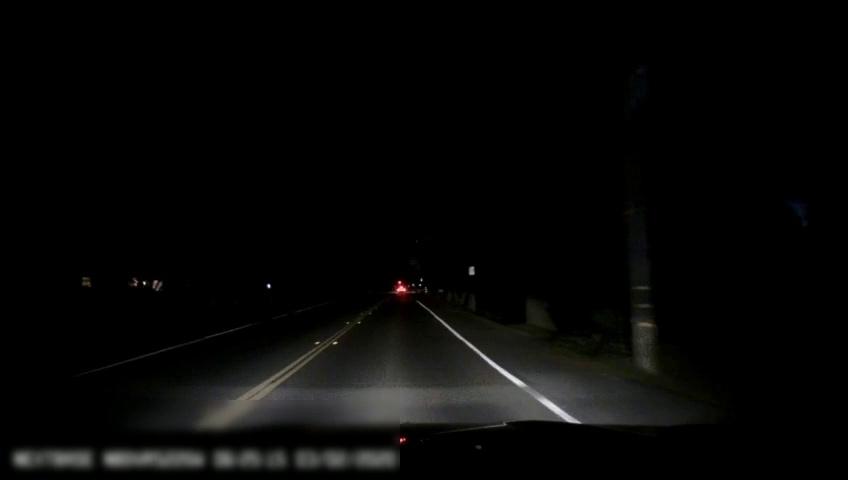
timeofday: Night
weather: Other
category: Drivable Space
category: Lanes | Current Lane
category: Lanes | Current Lane
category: Lanes | Alternate Lane
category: Lanes | Alternate Lane
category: Traffic | Signs